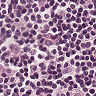
Metastatic tissue present: yes